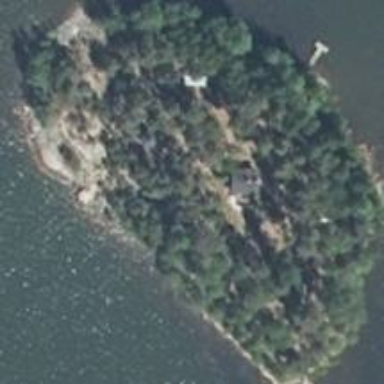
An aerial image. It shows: Islet.